RGB frame:
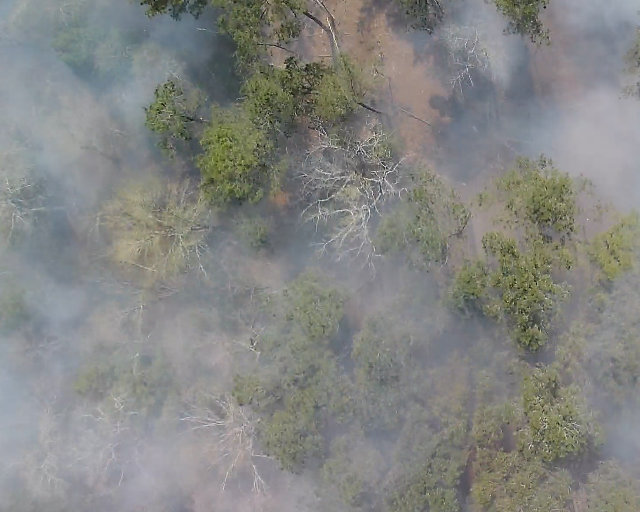
Thermal frame:
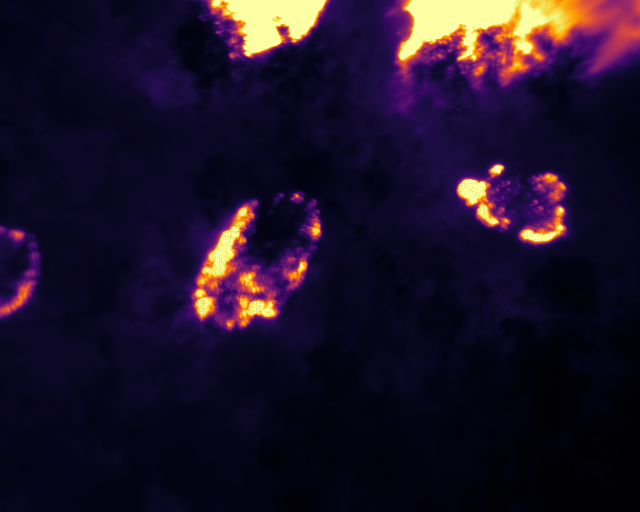
Captured: 2026-02-26 02:30:18
Pixels at or above 80 °C: 26459 (fraction of frame: 0.08075)